Interaction volume radius: 5 \u00c5
Interaction volume height: 35 \u00c5
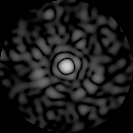
Disorder parameter: 0.8828